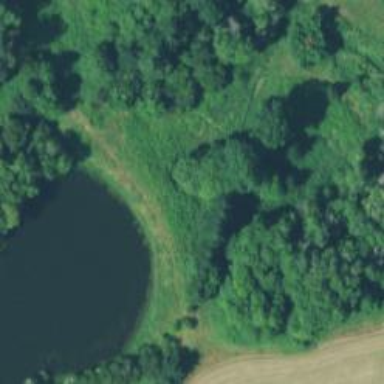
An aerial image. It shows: Reservoir area.